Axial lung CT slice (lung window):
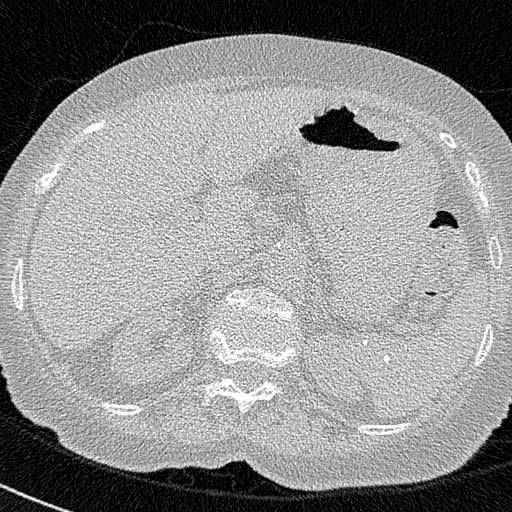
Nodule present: no